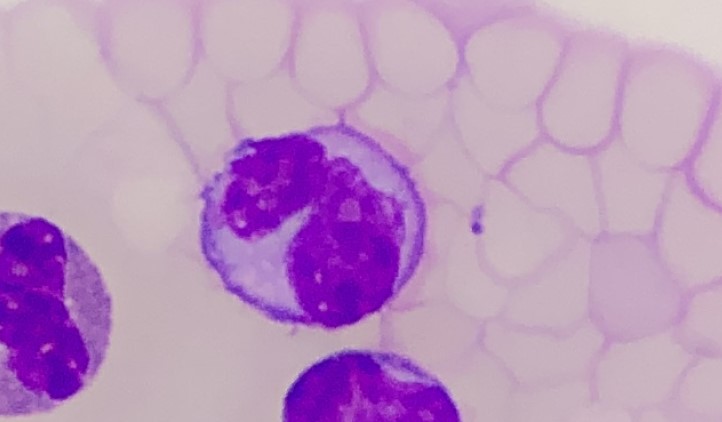
White blood cell type: Neutrophil